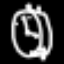
Label: clock